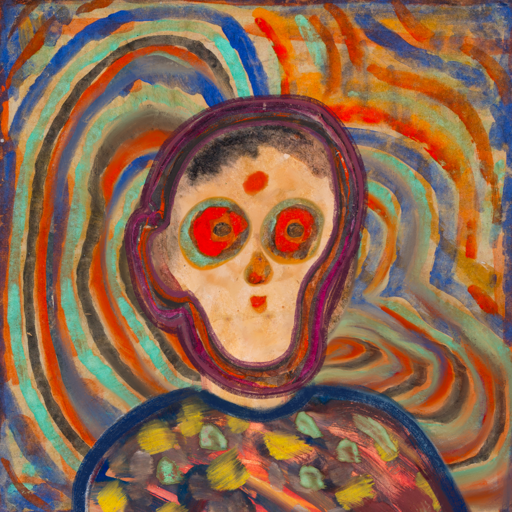
Background: Sisters, Head And Neck Front: Childish, Face Front: Sisters, Bust: Mother_And_Son_Mother, Hair Front: Hypocrite, Head Accessory: Blank, Second Necklace: Blank, Necklace: Blank, Baby: Blank